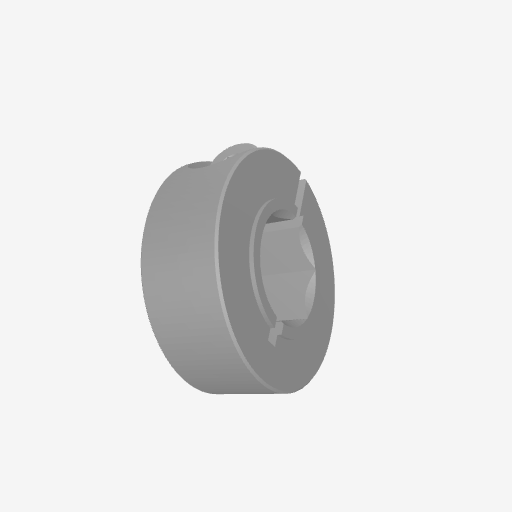
Part: ClampingCollar12RID